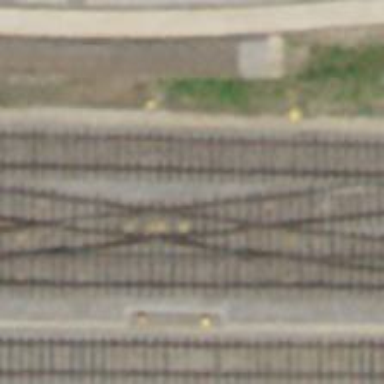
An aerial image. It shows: Railway crossing.